Question: I'm trying to build the simplest app in spring and I have the following code for my single controller
'''
package User;
import org.springframework.stereotype.Controller;
import org.springframework.web.bind.annotation.RequestMapping;
/**
* Created by Bula on 14/02/14.
*/
@Controller
public class UsersController {
@RequestMapping("/user")
public String index()
{
return "user_index";
}
}
'''
Here is the Main.java. The one that boots everything:
'''
package main;
import javafx.application.Application;
import org.springframework.boot.SpringApplication;
import org.springframework.boot.autoconfigure.EnableAutoConfiguration;
import org.springframework.context.annotation.ComponentScan;
@ComponentScan
@EnableAutoConfiguration
public class Main {
public static void main(String[] args) {
SpringApplication.run(Application.class, args);
}
}
'''
Also this is the pom.xml
'''
<?xml version="1.0" encoding="UTF-8"?>
<project xmlns="http://maven.apache.org/POM/4.0.0"
xmlns:xsi="http://www.w3.org/2001/XMLSchema-instance"
xsi:schemaLocation="http://maven.apache.org/POM/4.0.0 http://maven.apache.org/xsd/maven-4.0.0.xsd">
<modelVersion>4.0.0</modelVersion>
<groupId>blog</groupId>
<artifactId>blog</artifactId>
<version>1.0-SNAPSHOT</version>
<dependencies>
<dependency>
<groupId>org.springframework</groupId>
<artifactId>spring</artifactId>
<version>2.5.6</version>
</dependency>
<dependency>
<groupId>org.springframework</groupId>
<artifactId>spring-web</artifactId>
<version>4.0.0.RELEASE</version>
</dependency>
<dependency>
<groupId>org.springframework.boot</groupId>
<artifactId>spring-boot-autoconfigure</artifactId>
<version>1.0.0.BUILD-SNAPSHOT</version>
</dependency>
<dependency>
<groupId>org.springframework.boot</groupId>
<artifactId>spring-boot</artifactId>
<version>1.0.0.BUILD-SNAPSHOT</version>
</dependency>
</dependencies>
</project>
'''
I have updated the maven hence all the libraries technically should be there. Here is the error that gets thrown(I tried googling it but nothing showed up which came any close to what I faced ):
'''
Exception in thread "main" java.lang.NoSuchMethodError: org.springframework.core.annotation.AnnotationAwareOrderComparator.sort(Ljava/util/List;)V
at org.springframework.boot.SpringApplication.getSpringFactoriesInstances(SpringApplication.java:371)
at org.springframework.boot.SpringApplication.getSpringFactoriesInstances(SpringApplication.java:343)
at org.springframework.boot.SpringApplication.initialize(SpringApplication.java:221)
at org.springframework.boot.SpringApplication.<init>(SpringApplication.java:197)
at org.springframework.boot.SpringApplication.run(SpringApplication.java:877)
at org.springframework.boot.SpringApplication.run(SpringApplication.java:866)
at main.Main.main(Main.java:14)
at sun.reflect.NativeMethodAccessorImpl.invoke0(Native Method)
at sun.reflect.NativeMethodAccessorImpl.invoke(NativeMethodAccessorImpl.java:57)
at sun.reflect.DelegatingMethodAccessorImpl.invoke(DelegatingMethodAccessorImpl.java:43)
at java.lang.reflect.Method.invoke(Method.java:606)
at com.intellij.rt.execution.application.AppMain.main(AppMain.java:120)
Process finished with exit code 1
'''
My user_index.html does exist however I don't think the error is in any kind linked with it since it only has a html tag.
Here is an image with all the libraries that I have:

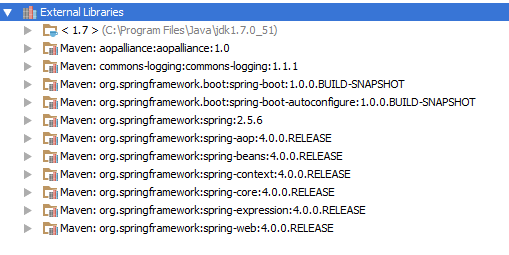
Answer: So I created a maven project in Eclipse from your pom. What I've found is that you're getting the org.springframework.core.annotation.AnnotationAwareOrderComparator in two jars. The 2.5.2 spring jar and the 4.0. Get rid of the 2.5.2 jar. That's old. The new jar has the same class with the method that the new code is calling.
The issue, at the heart, is that you're double loading the core jars.